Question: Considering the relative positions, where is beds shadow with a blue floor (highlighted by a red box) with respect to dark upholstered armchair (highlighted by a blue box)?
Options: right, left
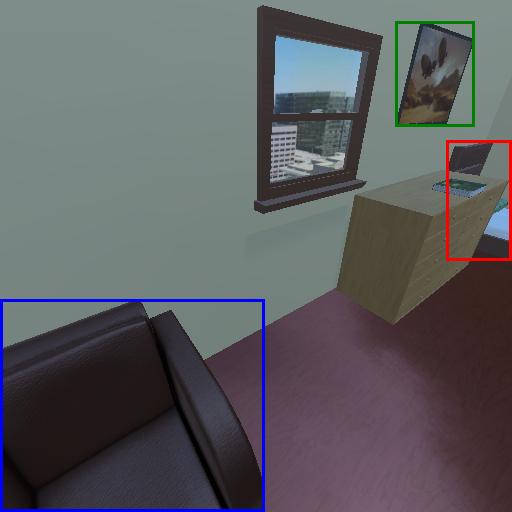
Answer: right